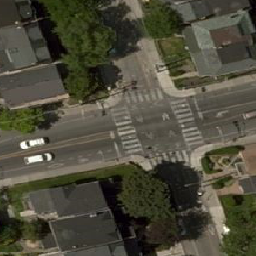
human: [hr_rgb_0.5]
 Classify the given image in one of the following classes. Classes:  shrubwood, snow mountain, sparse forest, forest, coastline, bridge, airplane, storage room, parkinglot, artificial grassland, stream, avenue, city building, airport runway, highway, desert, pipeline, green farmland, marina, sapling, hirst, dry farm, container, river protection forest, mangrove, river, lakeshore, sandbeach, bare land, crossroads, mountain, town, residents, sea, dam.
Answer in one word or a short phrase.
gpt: crossroads